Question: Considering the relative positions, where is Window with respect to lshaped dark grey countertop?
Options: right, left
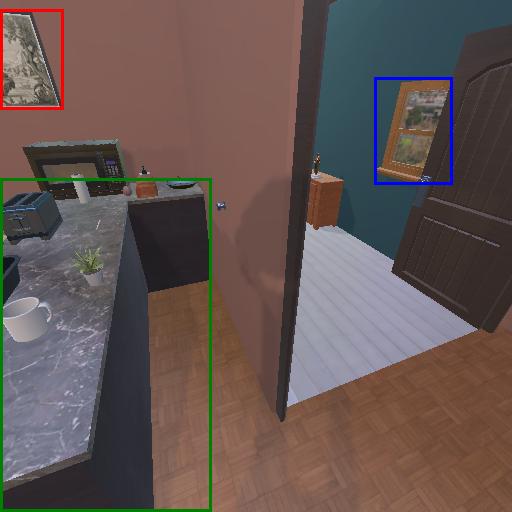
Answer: right